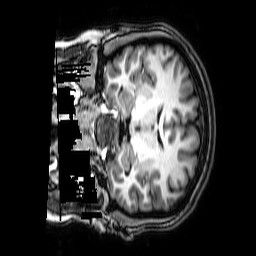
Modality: T1w
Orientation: coronal
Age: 18
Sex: female
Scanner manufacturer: philips
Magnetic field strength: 3 T
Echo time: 0.0038 s